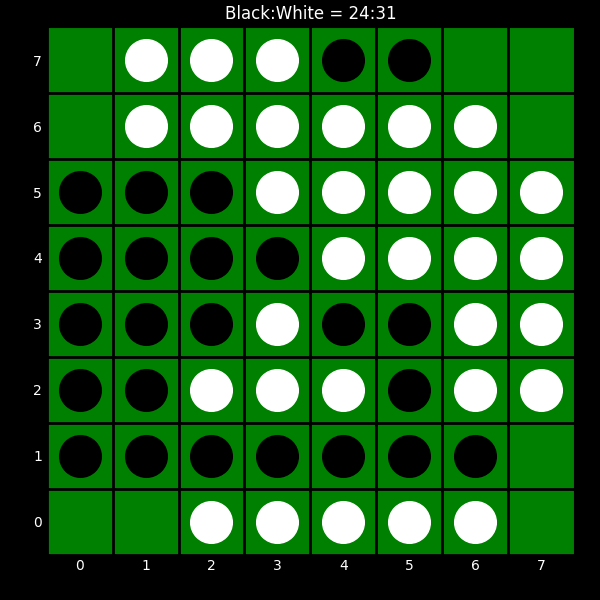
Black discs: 24
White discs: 31